Question: We are migrating to .NET 4 and very interested in implementing new Design By Contract capabilities.
As we know <URL>

and VS Ultimate or Premium (for static checking).
Here is my questions:
1. Can I use code contract rewriting without installing VS on CI build Server (TeamCity)?
2. Is there any msbuild tasks to execute Contract checking?
3. Do you use Code Contract's validation with CI builds?
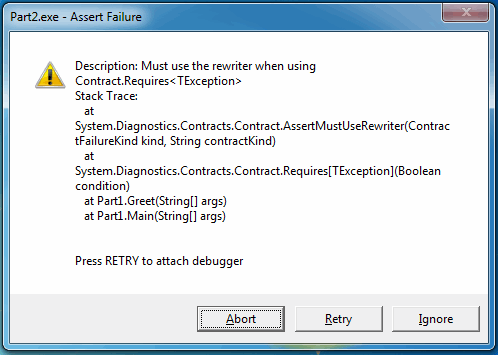
Answer: > Can I use code contract rewriting without installing VS on CI build
server (TeamCity)?
Yes. Install CodeContracts on the build server. (If it refuses to install on a machine without Visual Studio, just copy the files listed below, and their dependencies, onto the build server.) Once installed, you'll find the CodeContract tools installed in %programfiles%\Microsoft\Contracts\Bin. In that directory, there are 4 executables you'll be interested in:
1. ccrewrite.exe - The binary rewriter. This should be executed after compilation. It turns your contracts into runtime checks or whatever you specify you want them turned into.
2. ccrefgen.exe - This can generate contract reference assemblies alongside your assemblies. This is useful if you're shipping dlls to be consumed by other parties.
3. cccheck.exe - The static checker. On the build server, you'd run this tool over your assemblies containing contracts, and it will spit out warnings and messages as it encounters potential problems.
4. ccdocgen.exe - This generates XML documentation from the contracts in your code. You might want to use this if you're shipping dlls with contracts for consumption by other parties, or if you just need internal docs on your code.
> Is there any msbuild tasks to execute Contract checking?
Yes. There are 2 MSBuild tasks shipping with CodeContracts: in the same CodeContracts installation directory, check out the MSBuild\[framework version] folder. In that directory, there are 2 files that should help you out: Microsoft.CodeContracts.targets and Microsoft.CodeContractAnalysis.targets.
According to the CodeContracts documentation,
> An msbuild script extension Microsoft
.Contract. targets contains the extra
build actions for the runtime contract
instrumentation and static verification
steps. As a result of this approach,
it is possible to use the same
functionality when building from the
command line with the msbuild command.
Using msbuild on a project or solution
that uses contracts enabled via the VS
user interface will perform the same
actions as the corresponding build
under VS.
As you can see, it is possible and supported to integrate the tools into CI builds via the MSBuild targets.
> Do you use Code Contract's validation with CI builds?
Assuming you mean static checking with warnings/messages, I've done this personally, but haven't done this on a big project.
I hope this helps!
Hat tip to Jon Skeet's <URL> book for explanation of the command line tools.